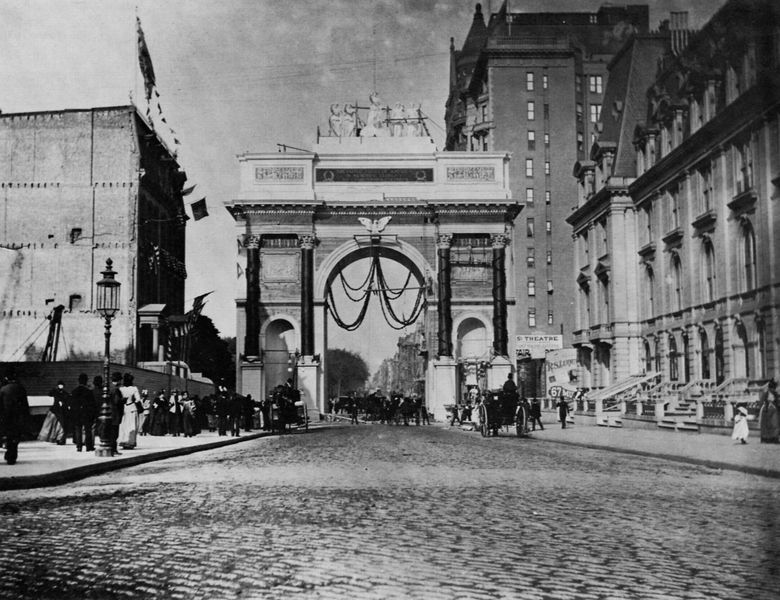
Titel: Columbus Gedenkbogen
Künstler: Amerikanischer Photograph
Schlagwörter: adler, himmel, schatten, weiß, wolken, menschen, stadt, fenster, grau, laterne, licht, schmuck, schwarz, strasse, ausblick, gebäude, feier, architektur, häuser, kind, girlande, räder, bogen, fassade, fassaden, passanten, pflaster, fahne, flagge, dächer, fußgänger, kutsche, speichen, rad, wagen, seile, treppen, soldaten, inschrift, aufgang, tor, foto, fotografie, photographie, bögen, bürgersteig, gehsteig, münchen, spaziergang, denkmal, gehweg, kopfsteinpflaster, pflastersteine, schwarzweiß, trottoir, uniform, bordstein, kranz, festlich, architrav, girlanden, photo, stadttor, sims, gesims, skulpturen, mansarde, zentral, historismus, umzug, etagen, stockwerke, aufnahme, festzug, siegestor, quadriga, triumpfbogen, triumphbogen, nischen, mietshäuser, hochhaus, aufgänge, mansarden, kutshce, aufmarsch, leterne, belle epoque, blick nach oben, siegestos, hochhaus rechts